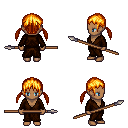
a pixel art fantasy rpg character, female body template, human, dark skin, brown robe, gold greaves, light blonde twin-tailed hairstyle, spear, four views (front, back, left, right), 2x2 character sprite sheet, small pixel art, hard edges, no anti-aliasing